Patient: sex M, age 52
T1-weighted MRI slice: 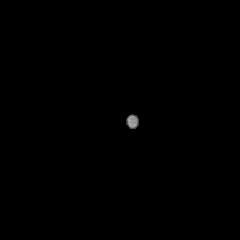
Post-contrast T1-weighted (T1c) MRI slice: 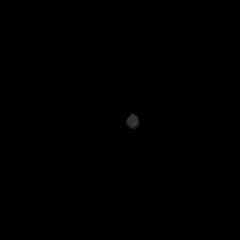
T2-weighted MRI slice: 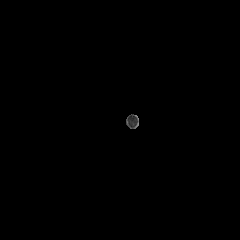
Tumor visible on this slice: no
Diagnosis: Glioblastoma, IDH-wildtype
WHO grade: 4